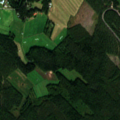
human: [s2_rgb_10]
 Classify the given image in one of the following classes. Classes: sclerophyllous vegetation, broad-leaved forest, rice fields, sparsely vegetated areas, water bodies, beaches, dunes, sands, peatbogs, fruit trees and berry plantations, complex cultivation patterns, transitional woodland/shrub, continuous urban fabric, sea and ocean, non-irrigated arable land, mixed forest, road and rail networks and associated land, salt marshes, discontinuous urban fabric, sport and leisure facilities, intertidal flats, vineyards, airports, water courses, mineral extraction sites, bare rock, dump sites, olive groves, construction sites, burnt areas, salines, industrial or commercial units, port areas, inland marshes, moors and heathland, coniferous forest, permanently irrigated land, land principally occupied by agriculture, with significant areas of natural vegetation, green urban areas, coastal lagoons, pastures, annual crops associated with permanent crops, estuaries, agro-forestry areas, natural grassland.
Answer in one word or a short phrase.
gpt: discontinuous urban fabric, land principally occupied by agriculture, with significant areas of natural vegetation, coniferous forest